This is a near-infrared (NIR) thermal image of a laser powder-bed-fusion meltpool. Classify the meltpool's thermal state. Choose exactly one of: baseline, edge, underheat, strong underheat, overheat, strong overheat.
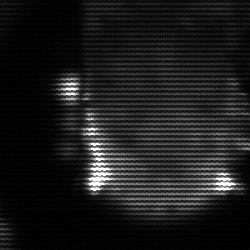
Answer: baseline